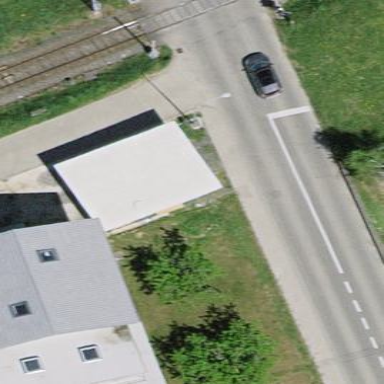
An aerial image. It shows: View of roof of building.